Current action and preconditions to check: trajectory_clear

Your task: For each precondition in the list above, predict whether it will hold at this action.

Consider the current scene as observed from the mobile robot's camera, and analyze the predicted future states of all dynamic agents (e.g., people, animals, vehicles, or any moving entities) within the NEXT SECOND.

IMPORTANT: Only answer "very likely" if you are absolutely certain—based on strong, clear evidence—that a dynamic agent will violate the precondition in the predicted future state. Do NOT answer "very likely" for unlikely, ambiguous, or low-probability risks.

Ask yourself for each precondition: Is there a high probability, with clear and convincing evidence, that the predicted future states of any dynamic agent will interfere with the predicted future state of the currently executing action within the NEXT SECOND, causing that precondition to fail?

Assess the risk level based on these predictions. Use "likely" or "very likely" if motions create a clear risk of interference.

Use "neutral" or "improbable" if agents are nearby but their predicted paths are clearly diverging or non-conflicting.

Failure Risk Categories: "very improbable", "improbable", "neutral", "likely", "very likely"

Answer Format: Output ONLY the probability_of_failure value from these categories: "very improbable", "improbable", "neutral", "likely", "very likely"

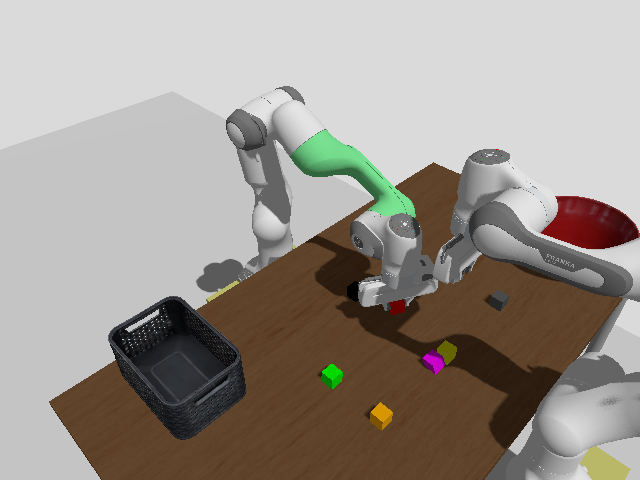

Answer: improbable